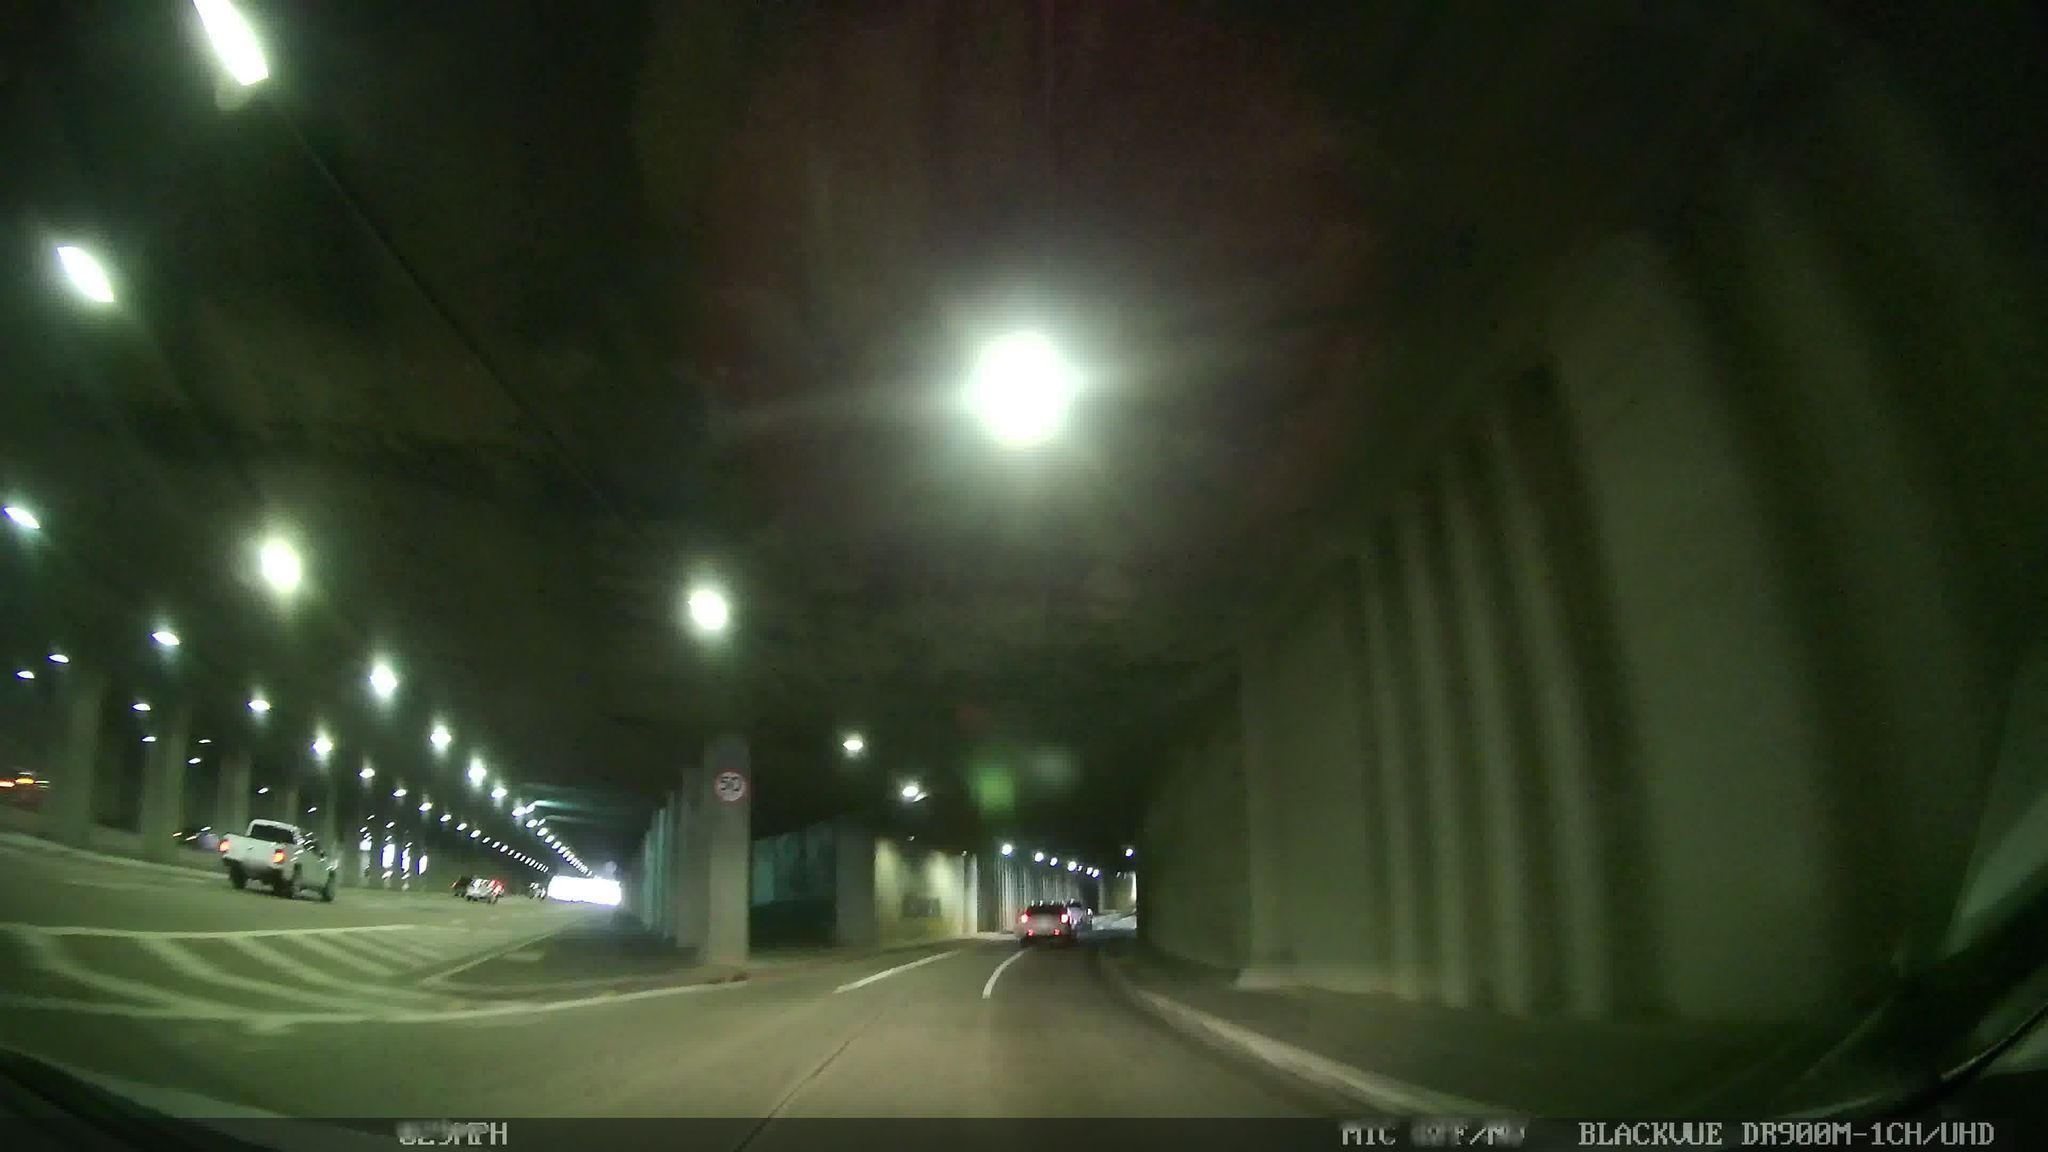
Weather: clear
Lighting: night
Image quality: slightly poor
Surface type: driving surface
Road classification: trunk_link
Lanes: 2
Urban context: urban centre
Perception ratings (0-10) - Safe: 0.74, Lively: 1.15, Beautiful: 6.27, Boring: 7.69, Depressing: 3.54, Wealthy: 3.08